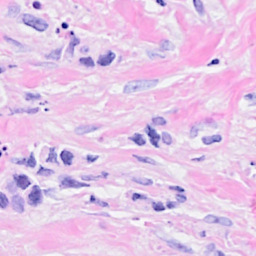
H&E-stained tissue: Breast